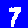
Digit: 7